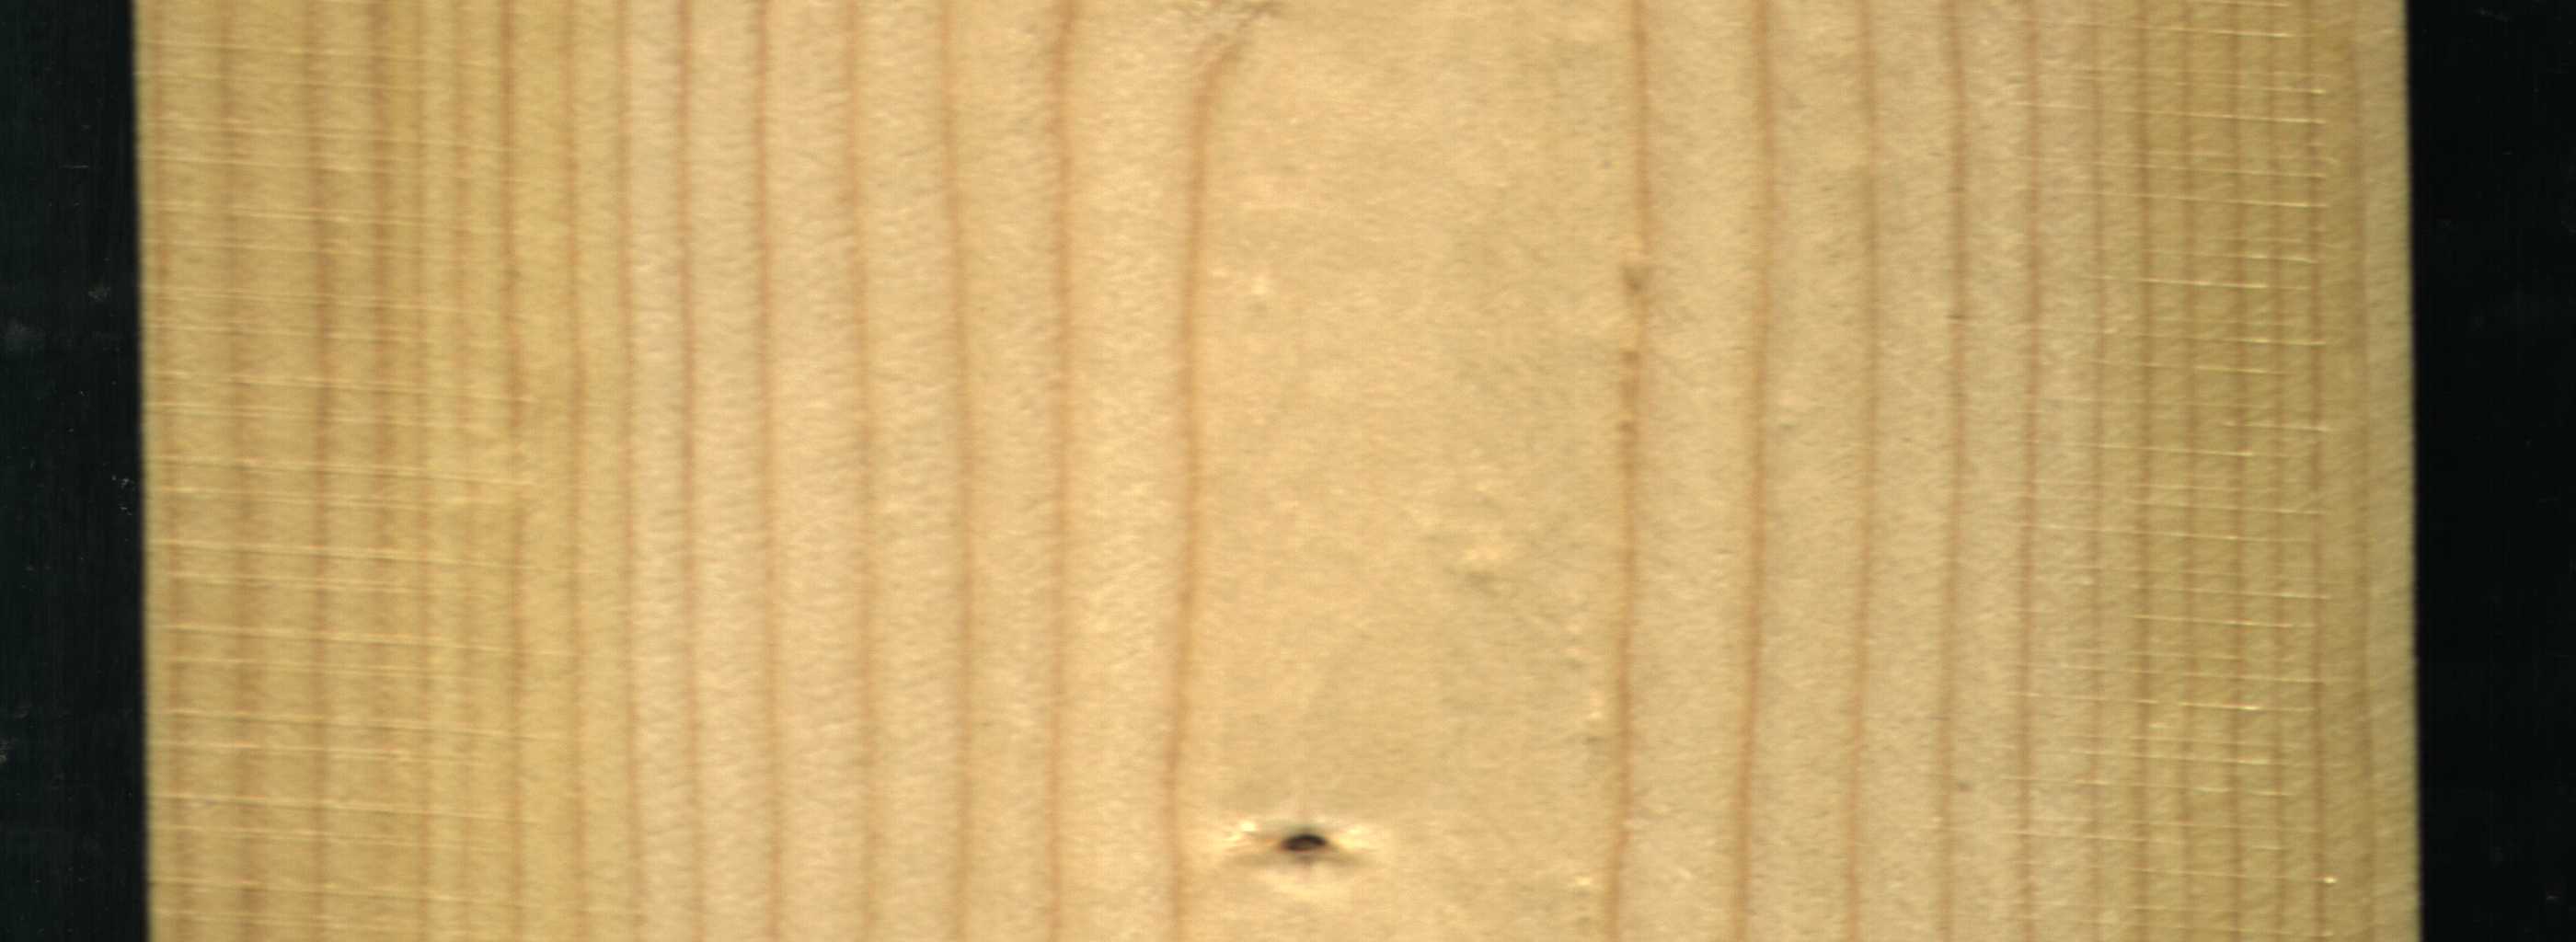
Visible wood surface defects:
Live_Knot